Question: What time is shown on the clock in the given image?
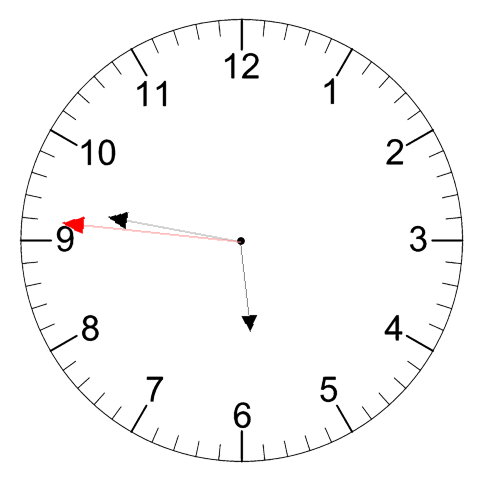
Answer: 05:46:46